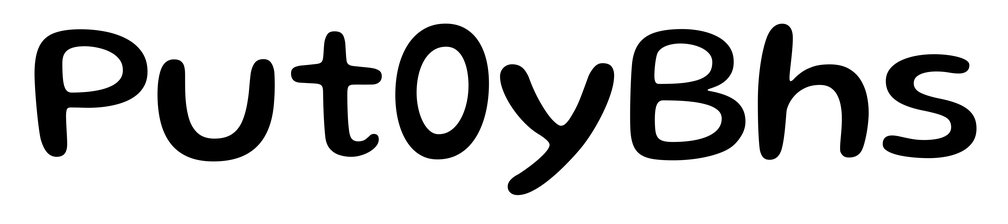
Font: Gluten_Regular